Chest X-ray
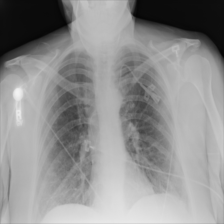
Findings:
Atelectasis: negative
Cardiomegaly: negative
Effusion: negative
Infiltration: negative
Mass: negative
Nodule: negative
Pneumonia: negative
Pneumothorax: negative
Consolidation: negative
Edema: negative
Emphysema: negative
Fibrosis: negative
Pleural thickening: negative
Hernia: negative